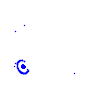
Particle: pion